Question: When I in my android application import text from my database it returns text with a square symbol. The text in the database is pasted from a webpage so I belive it is som html formatting, [ENTER] etc.
Is it possible to make the textview understand the formatting and use it as it is intended to look in a webbrowser. I am not interested in changing the view if it can be avoided, just to make the textstring use the formatting to make
l etc.
Any one know how it can be done.

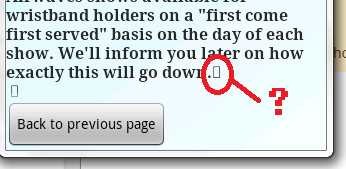
Answer: Before setting the text in the 'TextView' you can use the 'Html.fromHtml' method on the text, this will format the text appropriately.